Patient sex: F
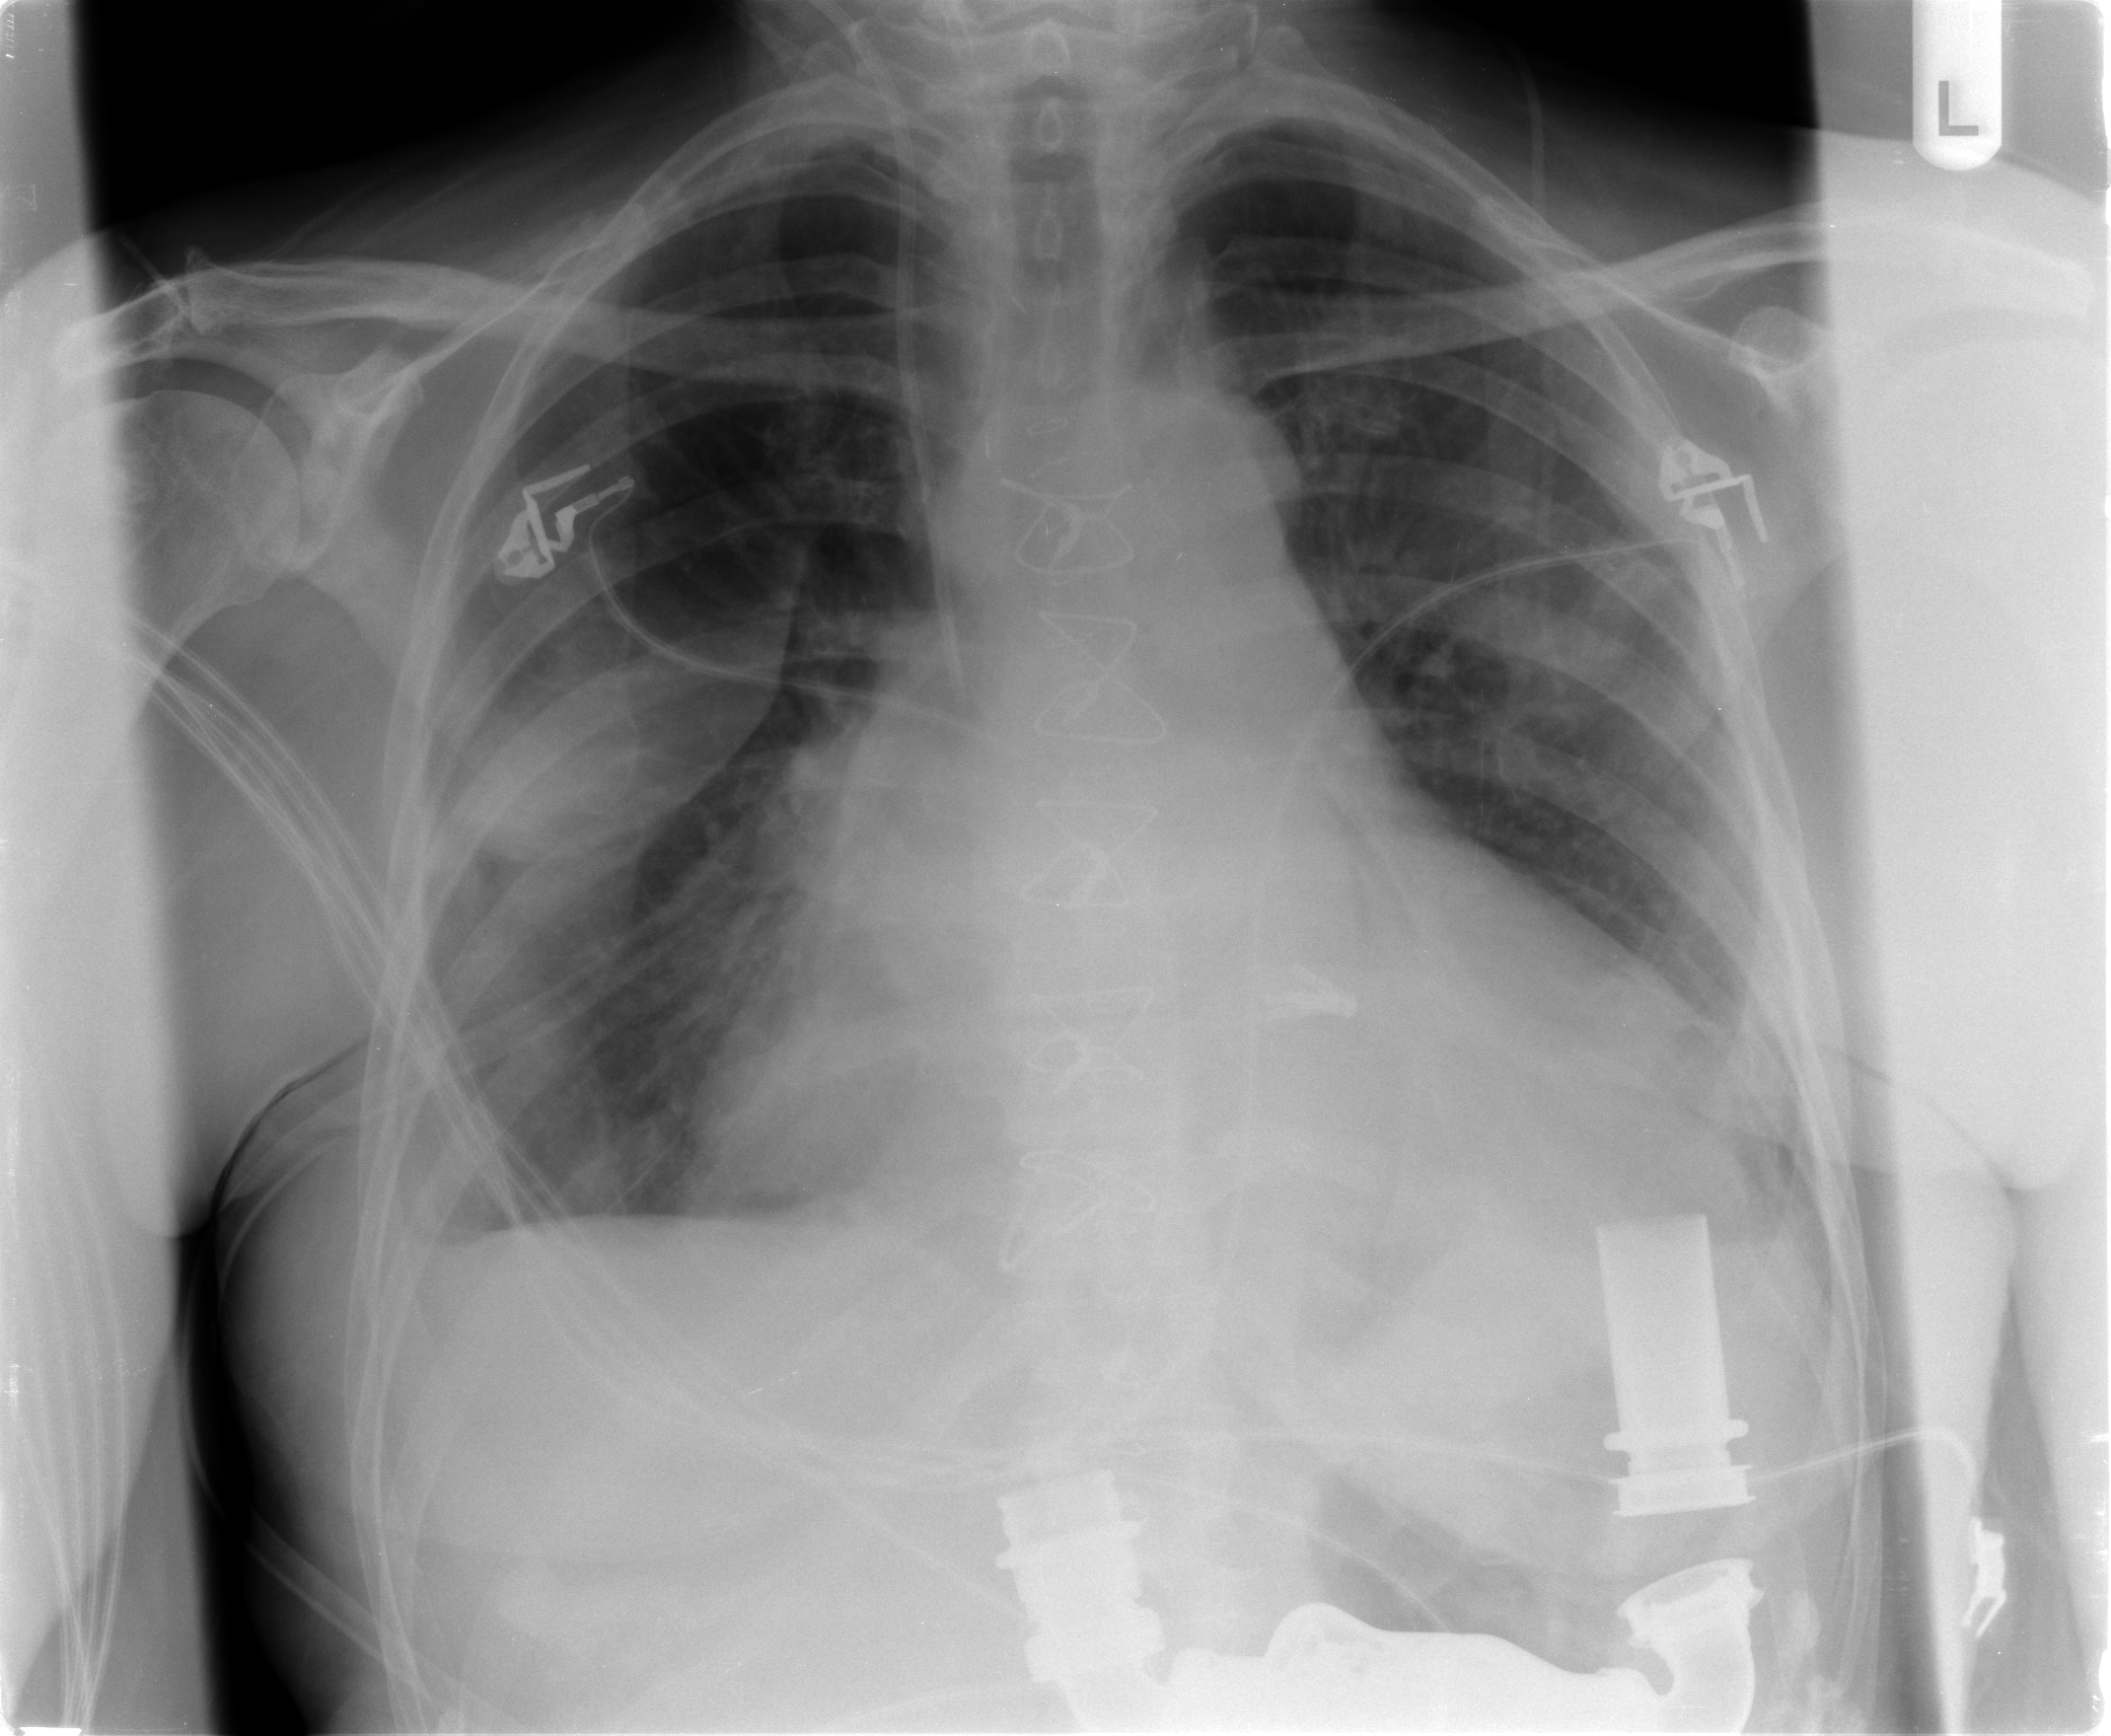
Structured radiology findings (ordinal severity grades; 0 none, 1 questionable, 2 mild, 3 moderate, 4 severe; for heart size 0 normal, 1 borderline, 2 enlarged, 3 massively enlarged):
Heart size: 3
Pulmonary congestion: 2
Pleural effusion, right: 2
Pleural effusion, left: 0
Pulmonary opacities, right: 0
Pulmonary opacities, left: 0
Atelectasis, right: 2
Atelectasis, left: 2